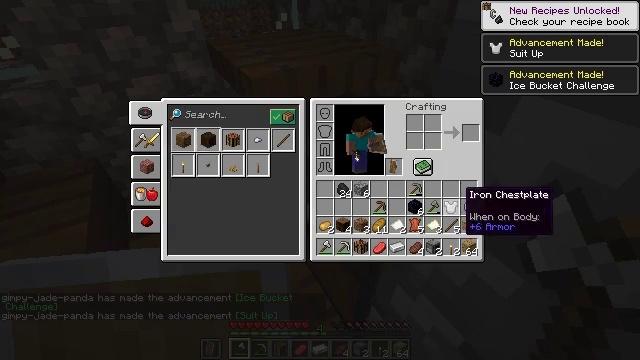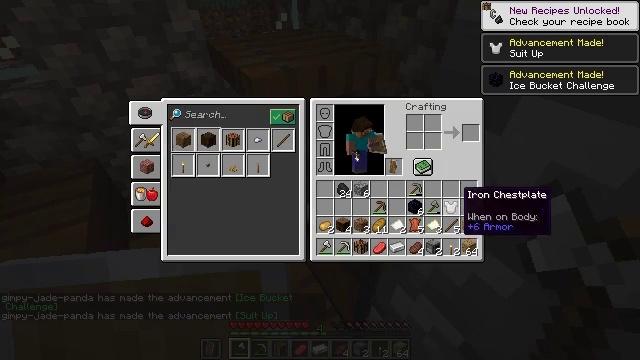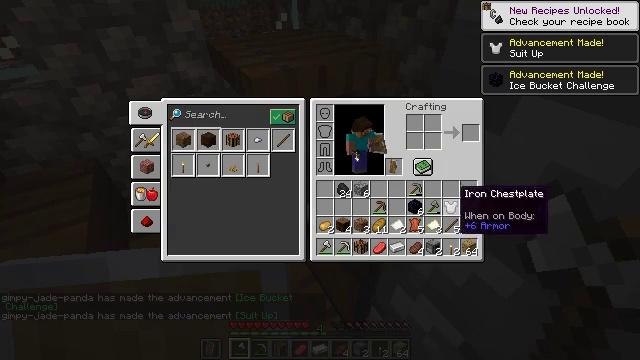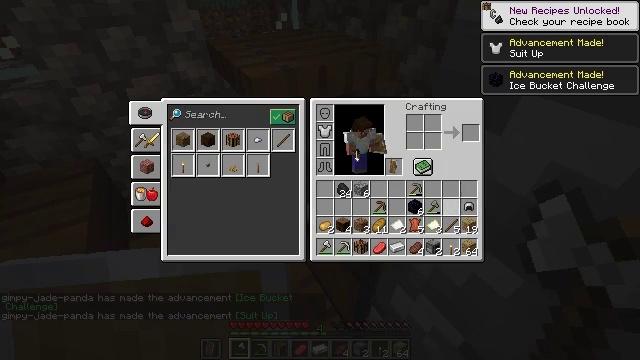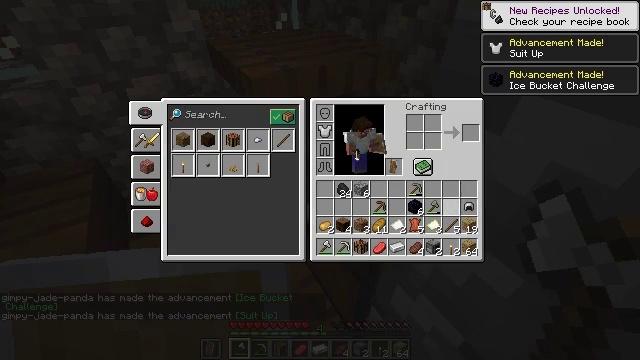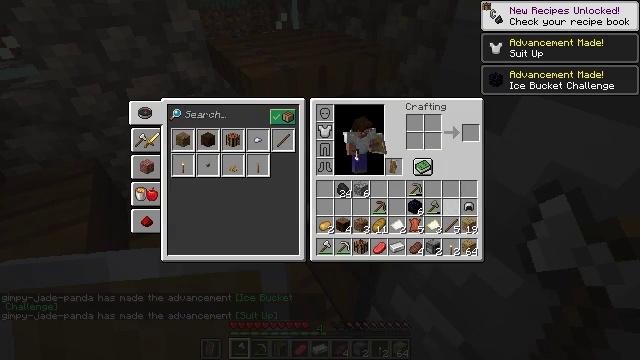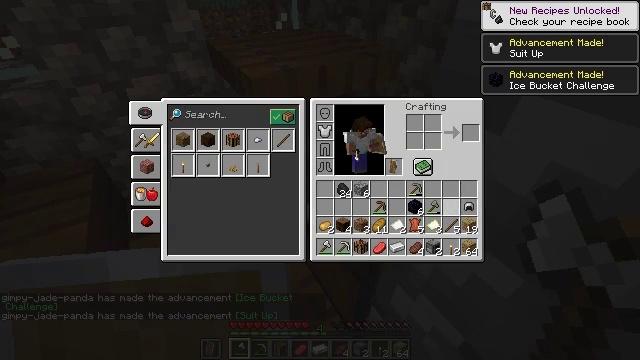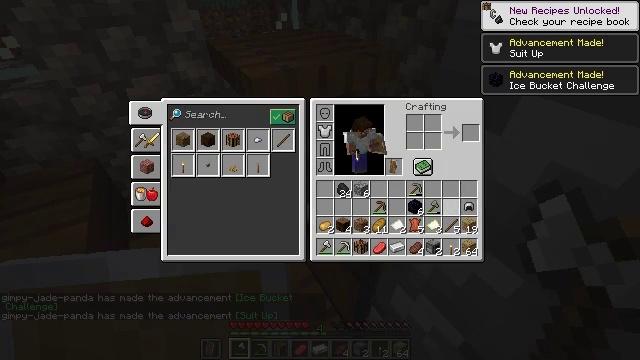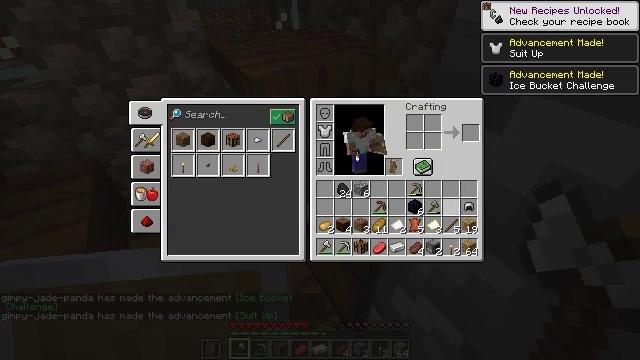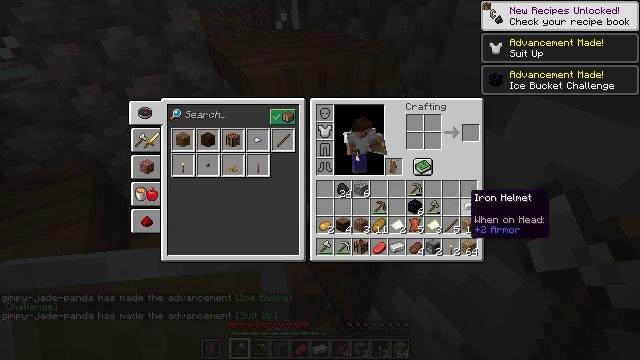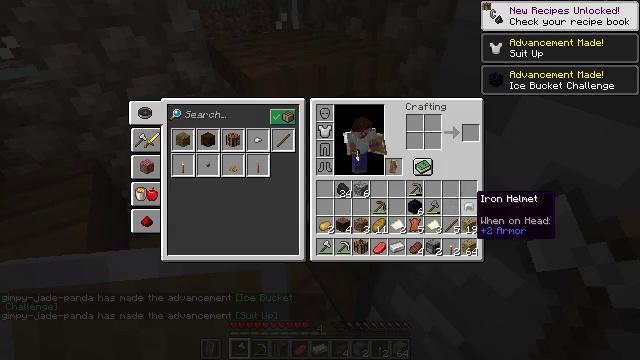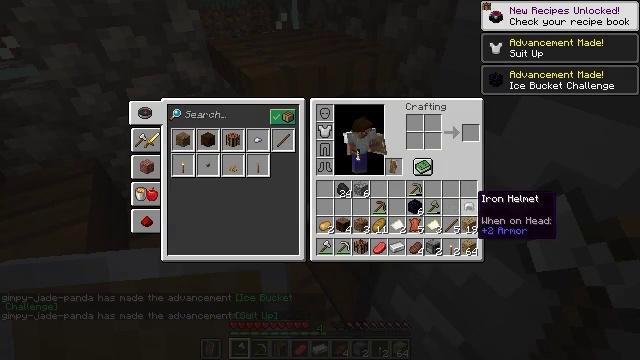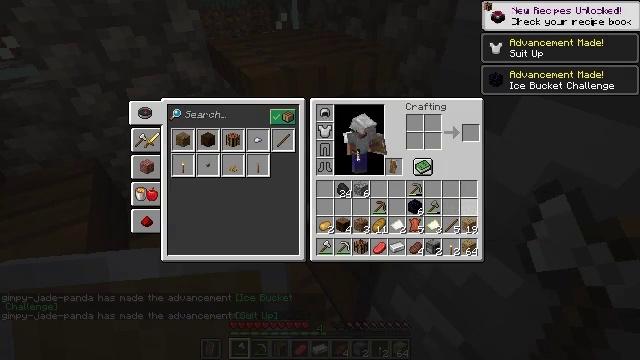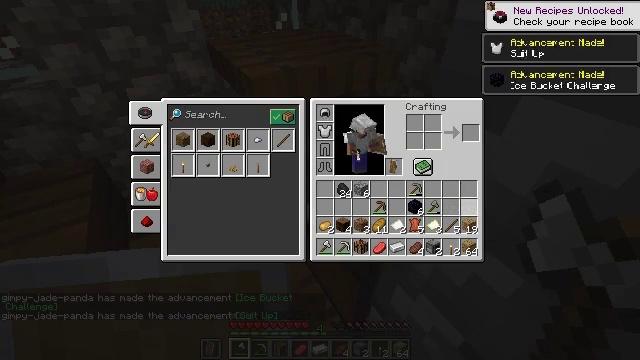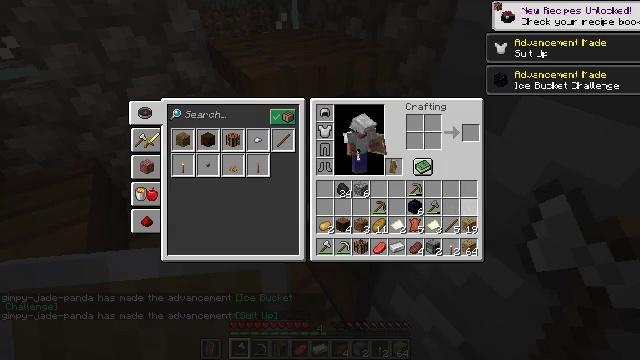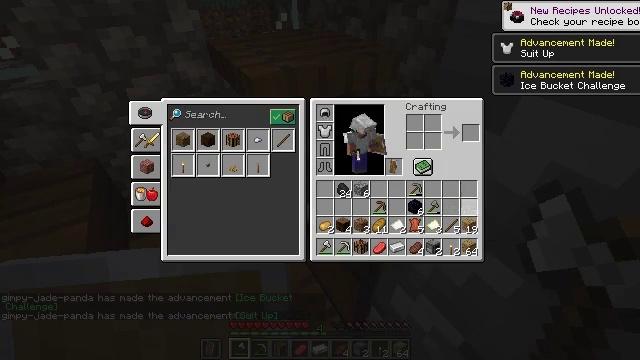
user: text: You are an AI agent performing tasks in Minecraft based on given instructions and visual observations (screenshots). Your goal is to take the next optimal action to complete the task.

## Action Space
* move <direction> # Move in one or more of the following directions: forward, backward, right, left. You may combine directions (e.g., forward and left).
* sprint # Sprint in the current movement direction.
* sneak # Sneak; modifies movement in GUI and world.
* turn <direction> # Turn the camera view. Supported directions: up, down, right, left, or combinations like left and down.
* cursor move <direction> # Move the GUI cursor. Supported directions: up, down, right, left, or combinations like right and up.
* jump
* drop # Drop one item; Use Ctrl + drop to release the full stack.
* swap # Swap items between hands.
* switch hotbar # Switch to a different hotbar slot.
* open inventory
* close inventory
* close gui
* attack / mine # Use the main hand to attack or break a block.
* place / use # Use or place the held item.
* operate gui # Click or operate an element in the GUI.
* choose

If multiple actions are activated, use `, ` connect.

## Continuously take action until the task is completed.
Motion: motion action
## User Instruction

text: Collect the blue bed by attacking it.
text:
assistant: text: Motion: sneak
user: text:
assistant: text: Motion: sneak
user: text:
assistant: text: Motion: sneak, operate gui
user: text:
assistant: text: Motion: sneak, operate gui
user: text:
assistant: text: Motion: sneak, operate gui
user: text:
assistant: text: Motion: sneak, operate gui
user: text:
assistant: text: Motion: sneak, cursor move right
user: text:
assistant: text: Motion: sneak
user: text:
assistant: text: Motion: sneak
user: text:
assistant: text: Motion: sneak
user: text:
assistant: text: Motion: sneak
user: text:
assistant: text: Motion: sneak, operate gui
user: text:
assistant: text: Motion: sneak, operate gui
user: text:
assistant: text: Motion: sneak, operate gui
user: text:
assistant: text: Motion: sneak
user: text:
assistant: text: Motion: sneak, close inventory
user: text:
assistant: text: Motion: close inventory
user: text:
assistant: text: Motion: turn right and up
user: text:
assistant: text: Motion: turn right and up
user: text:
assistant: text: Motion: turn right
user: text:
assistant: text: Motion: turn right
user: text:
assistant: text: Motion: no_op
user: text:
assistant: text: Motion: move forward
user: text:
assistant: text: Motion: move forward, turn right
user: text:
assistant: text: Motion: move forward, turn right and up
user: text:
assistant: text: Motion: move forward, turn right and up
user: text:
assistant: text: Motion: move forward, turn right and down
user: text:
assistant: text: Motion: move forward, turn right
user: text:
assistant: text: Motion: move forward, turn right
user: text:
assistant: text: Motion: move forward